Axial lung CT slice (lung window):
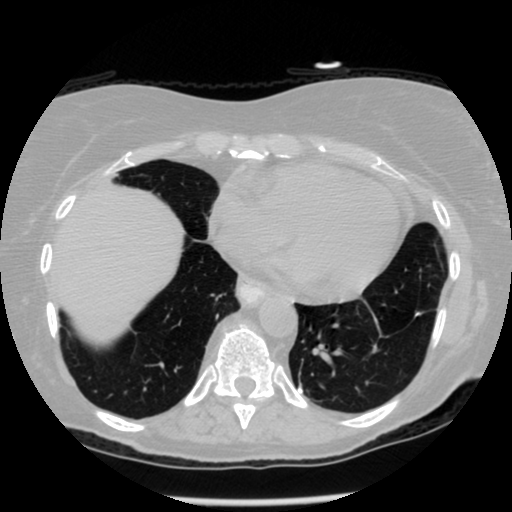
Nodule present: no